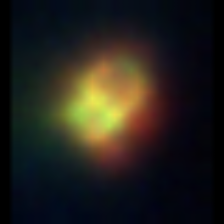
Taxon: NanoPlankton
Group: Other